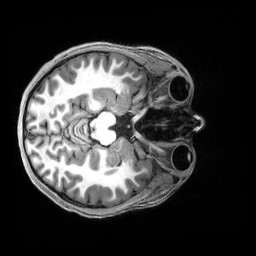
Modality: T1w
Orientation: axial
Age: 22
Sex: female
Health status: healthy
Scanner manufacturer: siemens
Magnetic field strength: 3 T
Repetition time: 2.5 s
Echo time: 0.00222 s